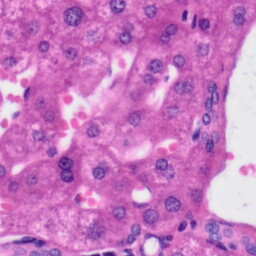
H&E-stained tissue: Liver